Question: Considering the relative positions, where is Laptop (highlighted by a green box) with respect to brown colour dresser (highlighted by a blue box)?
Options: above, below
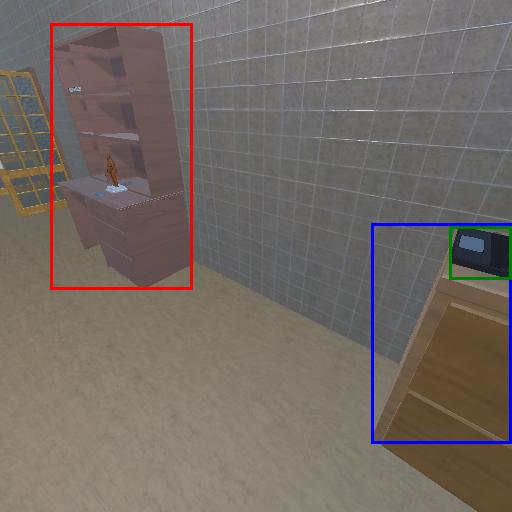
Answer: above